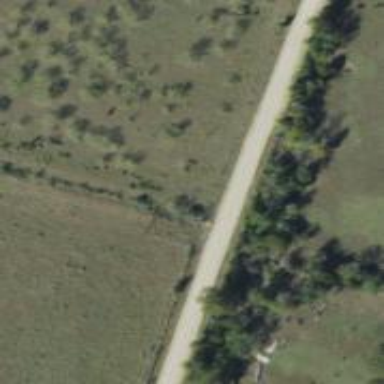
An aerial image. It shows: Unclassified road.